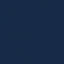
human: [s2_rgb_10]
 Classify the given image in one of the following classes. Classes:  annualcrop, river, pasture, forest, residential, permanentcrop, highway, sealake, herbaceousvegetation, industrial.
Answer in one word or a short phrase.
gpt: SeaLake